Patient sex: M
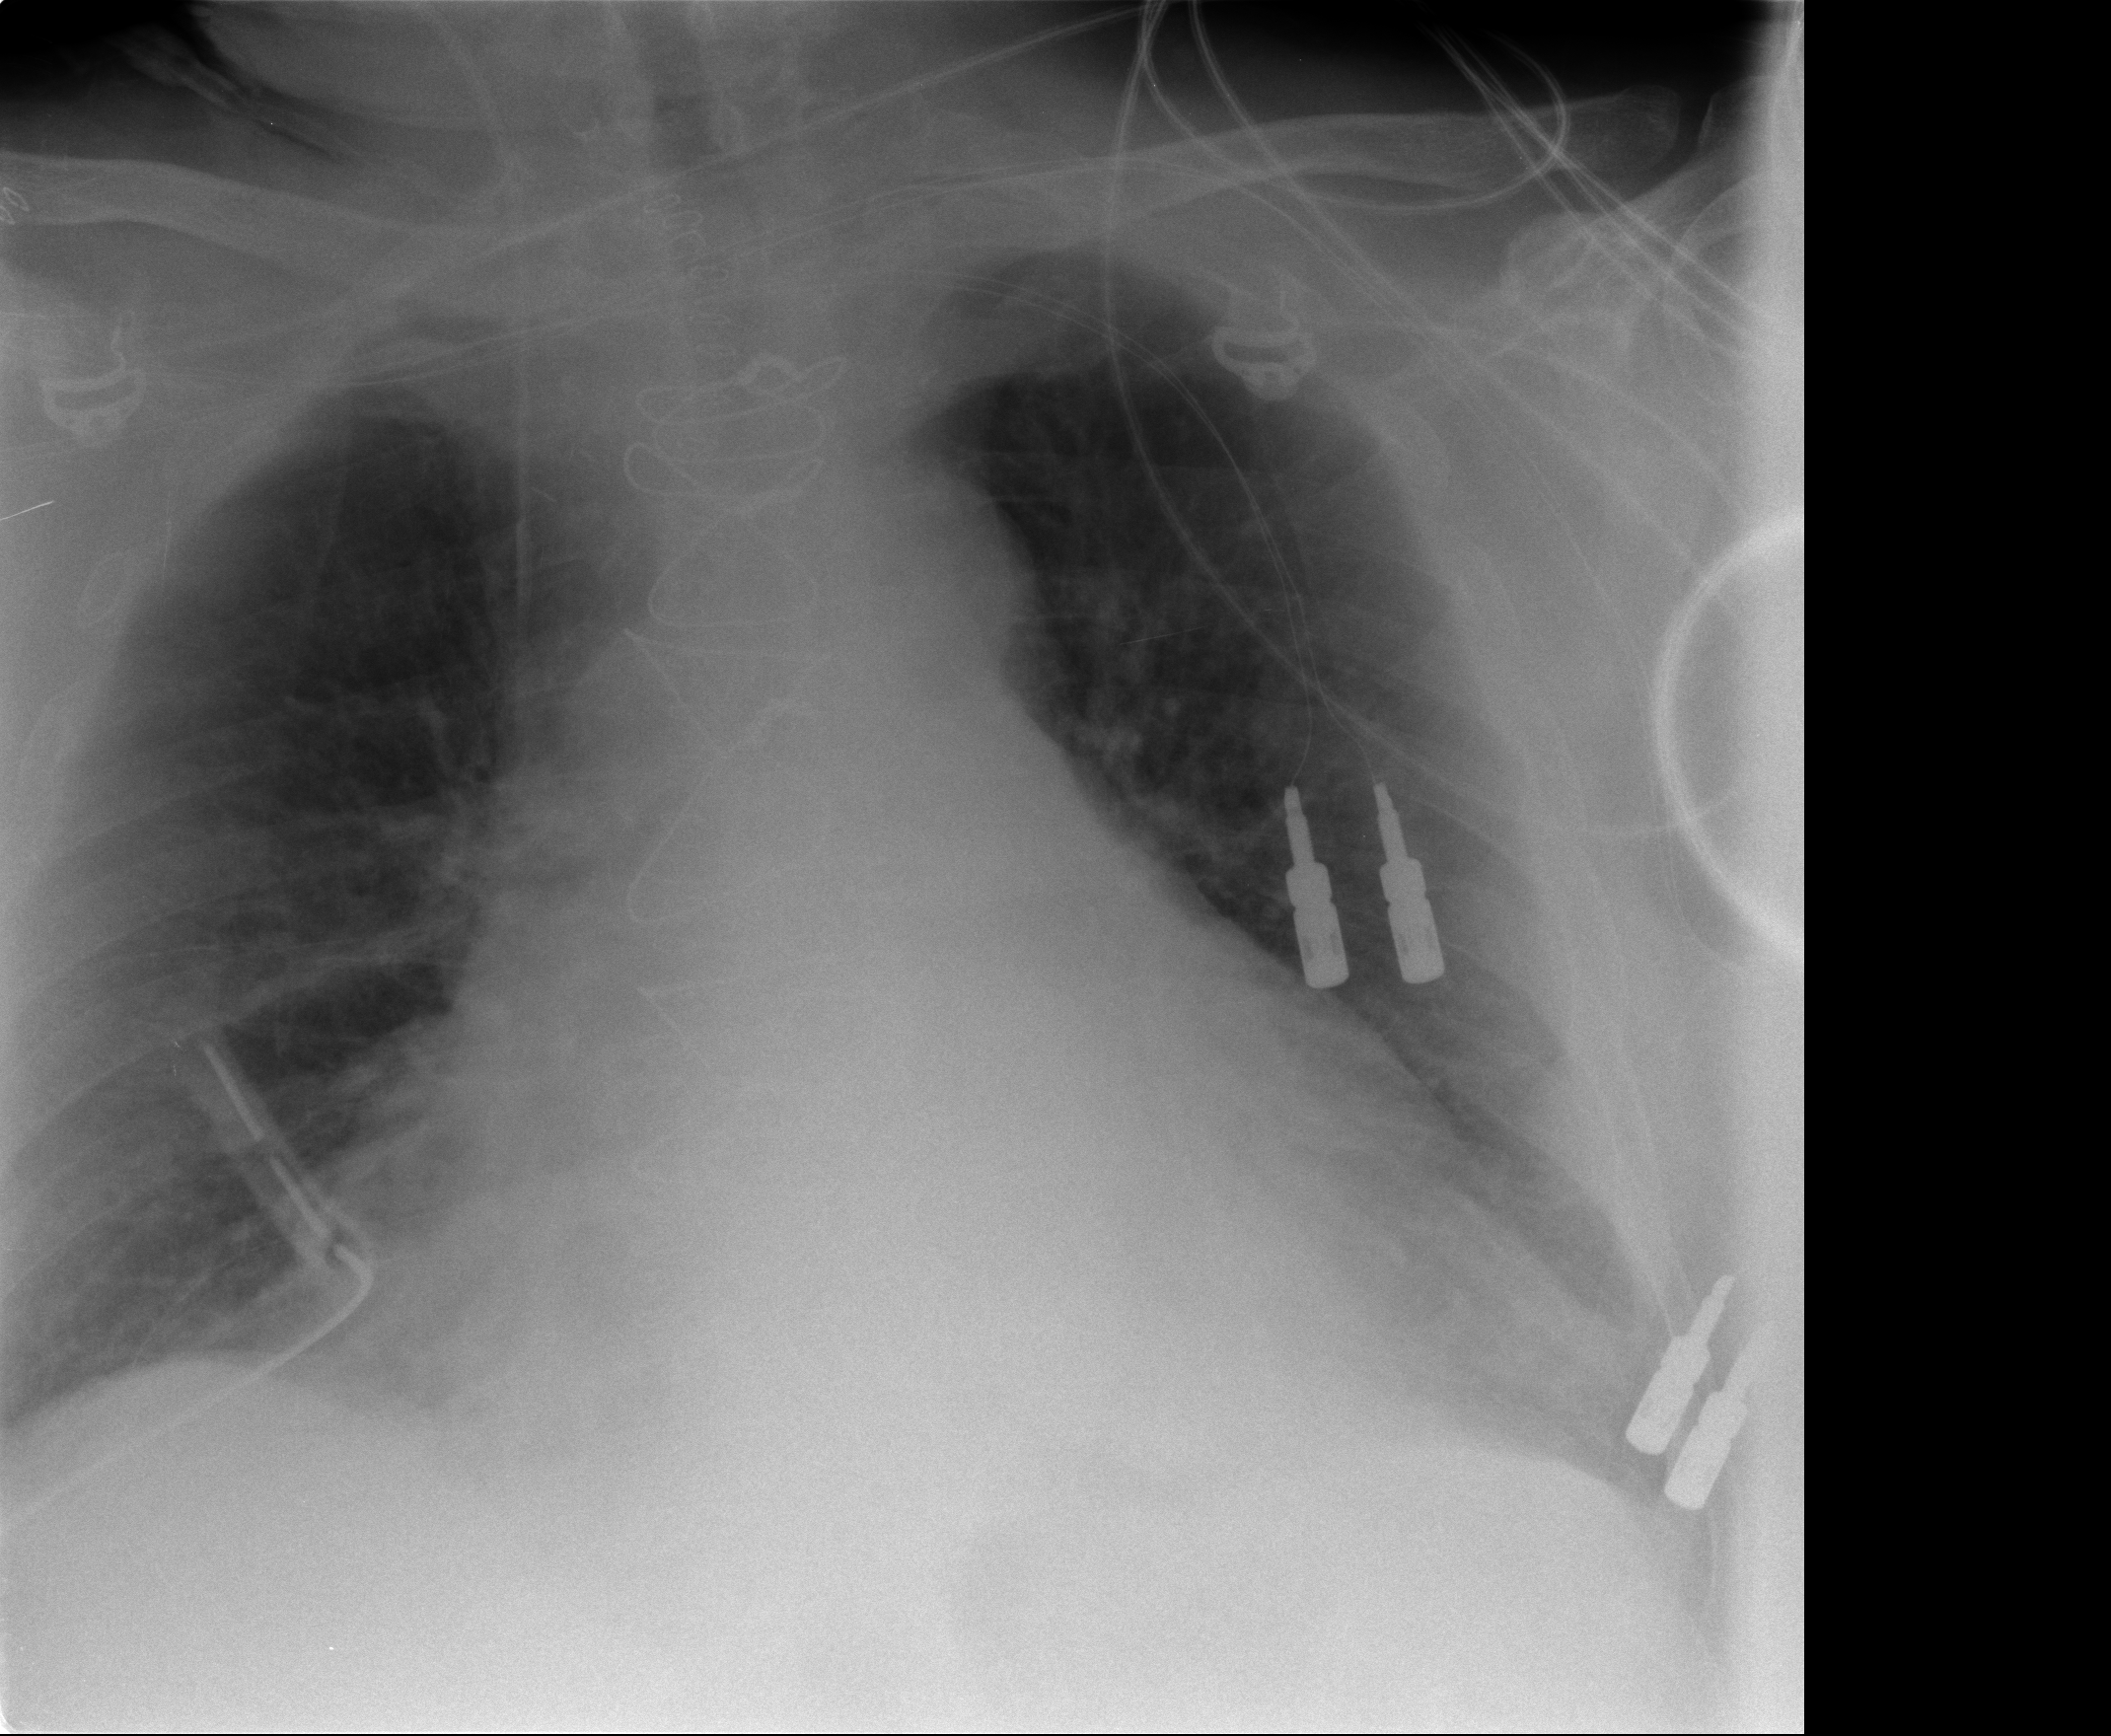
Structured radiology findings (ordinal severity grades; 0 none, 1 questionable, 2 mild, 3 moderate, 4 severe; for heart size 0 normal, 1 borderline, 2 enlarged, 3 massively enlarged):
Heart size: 2
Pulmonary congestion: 2
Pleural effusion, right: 0
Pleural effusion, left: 2
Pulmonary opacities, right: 0
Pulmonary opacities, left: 0
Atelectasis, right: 2
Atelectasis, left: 2